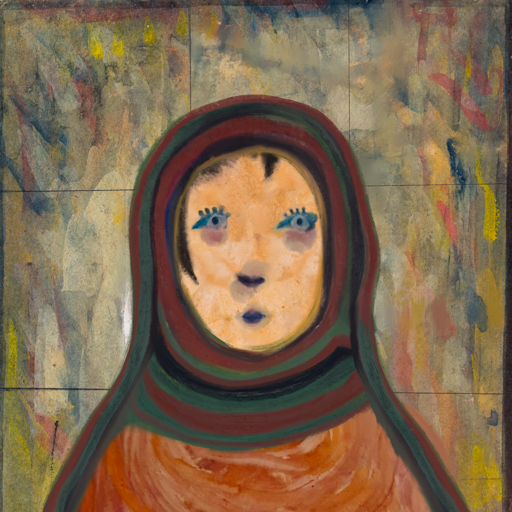
Background: GypsyMother, Head And Neck Front: Childish, Face Front: Hill_Girl, Bust: Pious_Lady, Hair Front: Roy_Bahadur, Head Accessory: After_Raid_Scarf, Second Necklace: Blank, Necklace: Blank, Baby: Blank